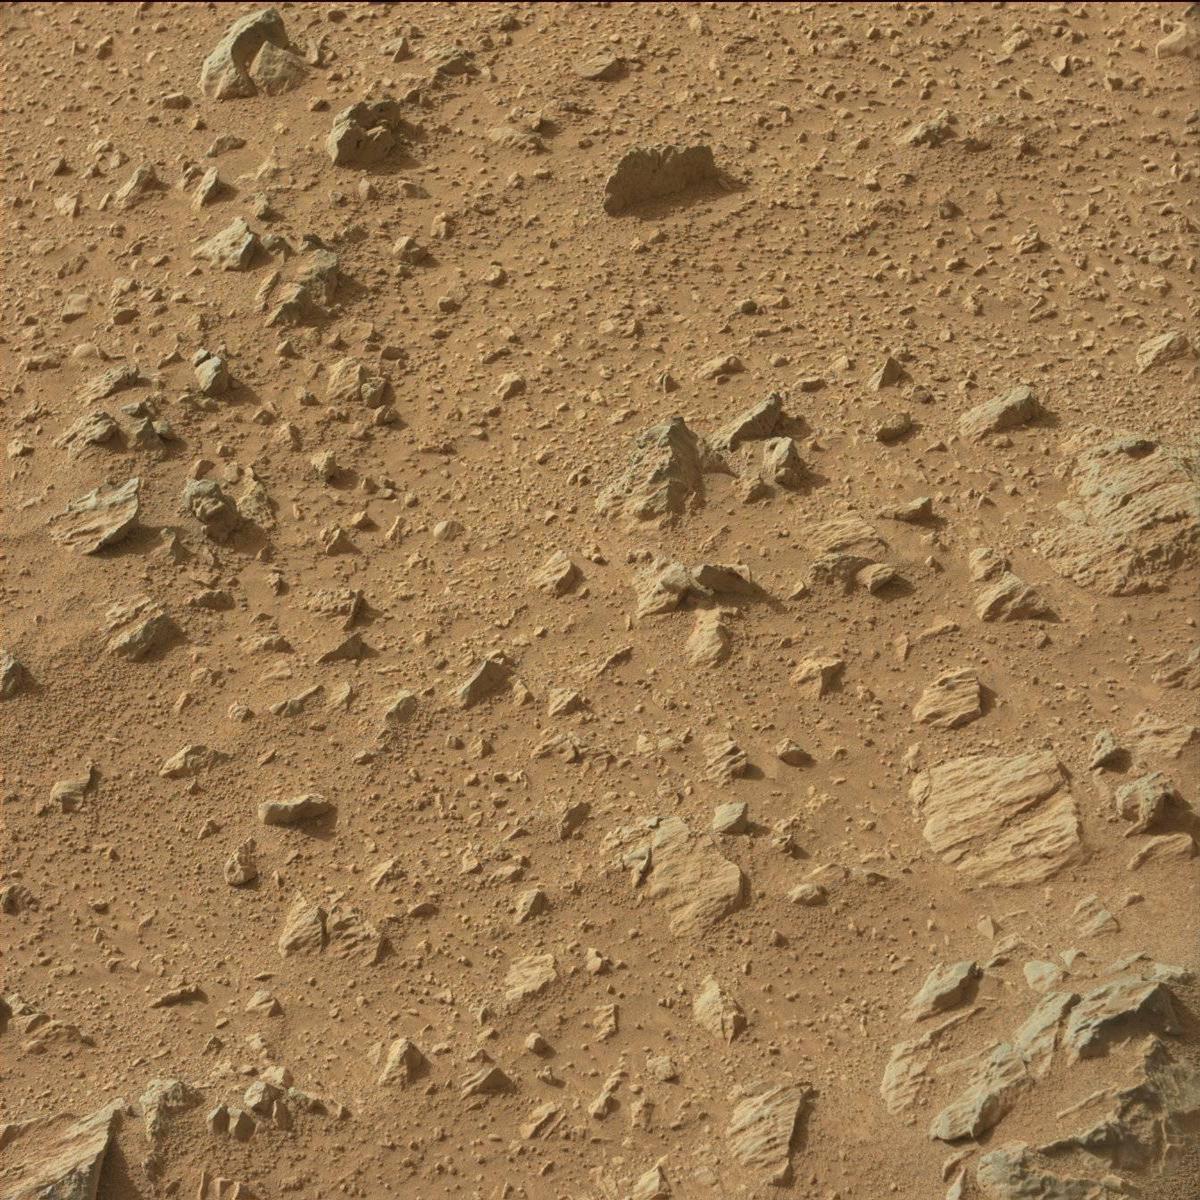
Terrain classes present: Bedrock, Sand / Soil